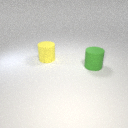
large yellow rubber cylinder behind large green rubber cylinder